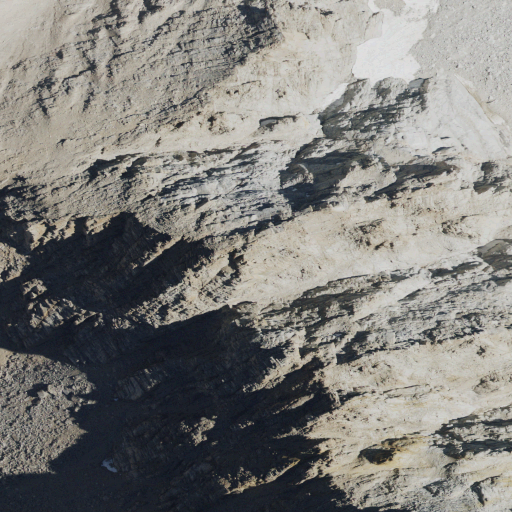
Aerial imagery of mountain in California named Mount Marsh containing barren land and snow